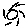
Label: sun